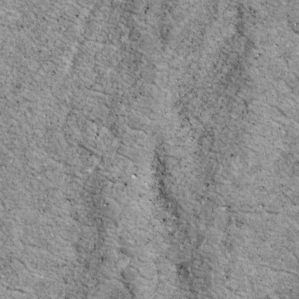
Label: non_frost